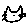
Label: cat